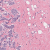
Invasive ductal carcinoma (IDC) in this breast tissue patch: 1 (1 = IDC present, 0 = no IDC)